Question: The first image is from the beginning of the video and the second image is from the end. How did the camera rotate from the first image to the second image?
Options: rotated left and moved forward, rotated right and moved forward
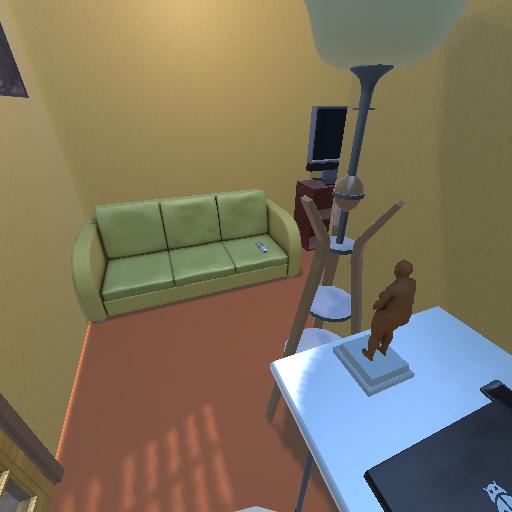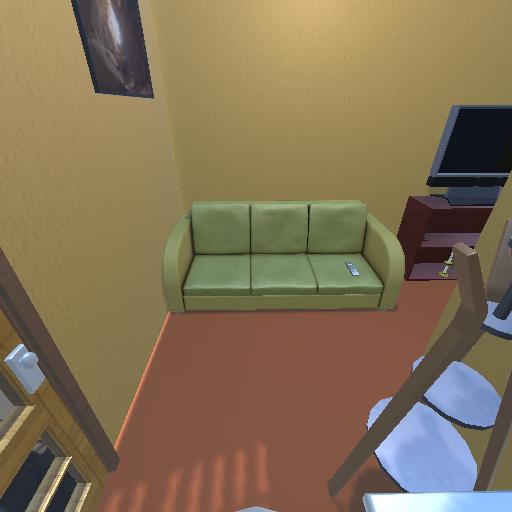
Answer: rotated left and moved forward